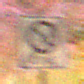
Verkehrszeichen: EndeEingeschraenktesHalteverbotZone
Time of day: Night
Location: Outdoor (Nature)
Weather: Clear
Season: NotSpecified
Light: Natural